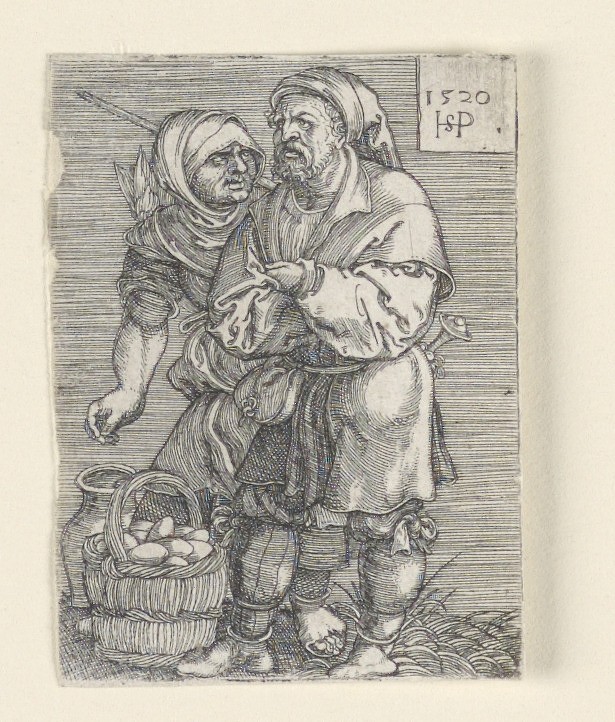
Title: The Egg Vendor
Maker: Hans Sebald Beham, German, 1500–1550
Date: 1520
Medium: Engraving on off-white laid paper
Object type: Print
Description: At right, a figure of a peasant stands, his arms folded, facing to the left. Beside him stands a woman, speaking to him. At lower left is seen a basket of eggs. At upper right is a tablet with the artist's monogram and the date 1520.